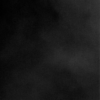
Label: dusty